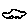
Label: car